Aerial crown-view tile of a tropical tree (Barro Colorado Island, Panama), acquired 20240611:
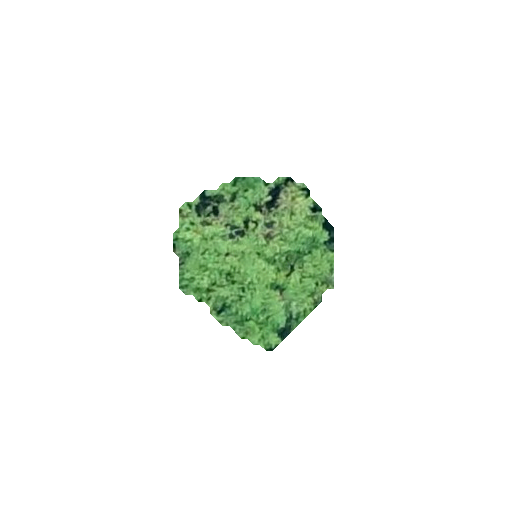
Species: Pouteria stipitata
GBIF accepted scientific name: Pouteria stipitata
Crown area: 31.667 m²